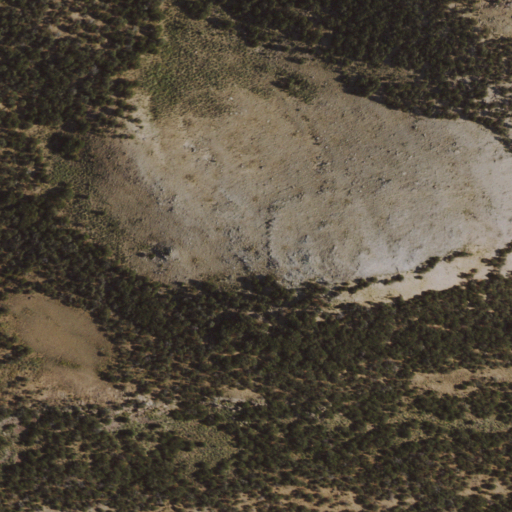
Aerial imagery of mountain in Nevada named Bellevue Peak containing evergreen forest and shrub